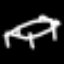
Label: bed